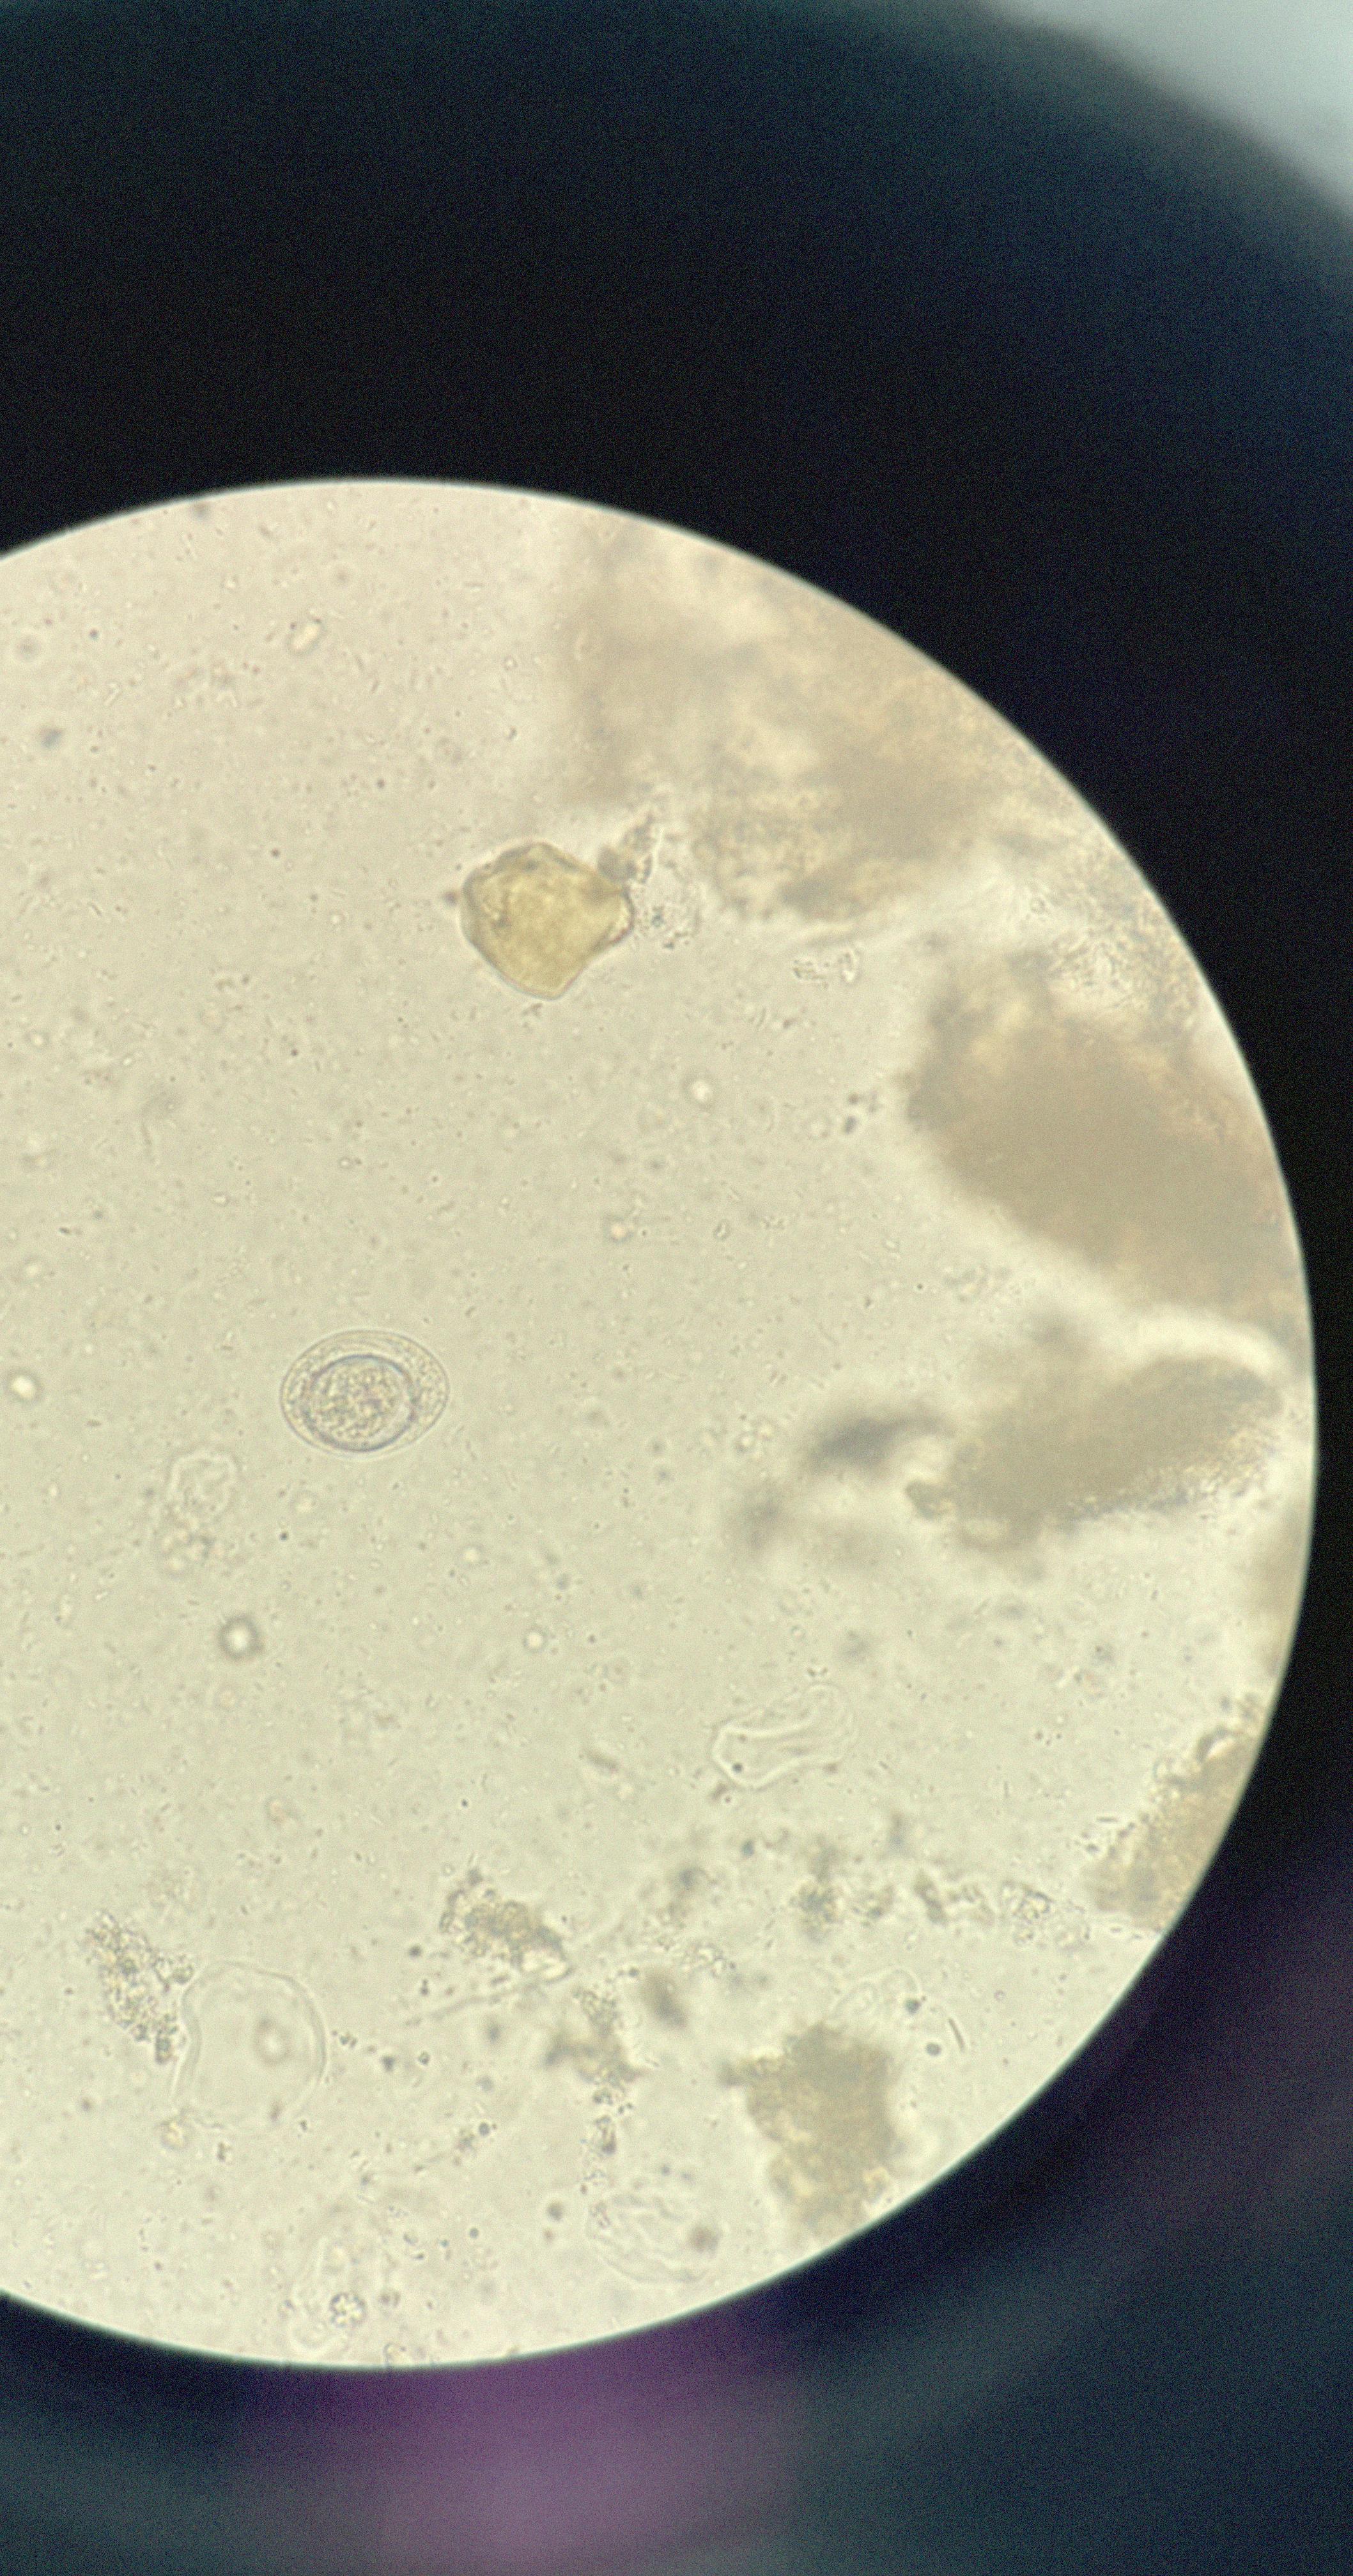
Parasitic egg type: Hymenolepis nana